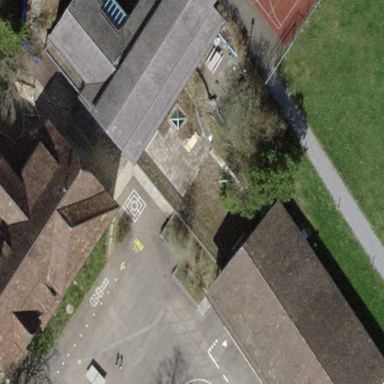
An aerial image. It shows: School building.